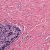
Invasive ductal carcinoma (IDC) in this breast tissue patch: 0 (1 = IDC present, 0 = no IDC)